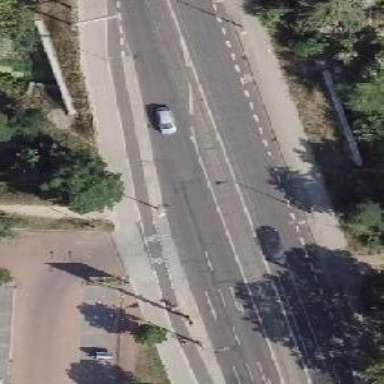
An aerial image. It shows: Tertiary road with asphalt surface. There are separate lanes for cycling on the left and sidewalks on both sides.